Field crop: maize
Growth stage: 2
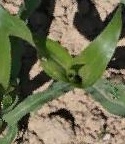
Species: maize